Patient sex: M
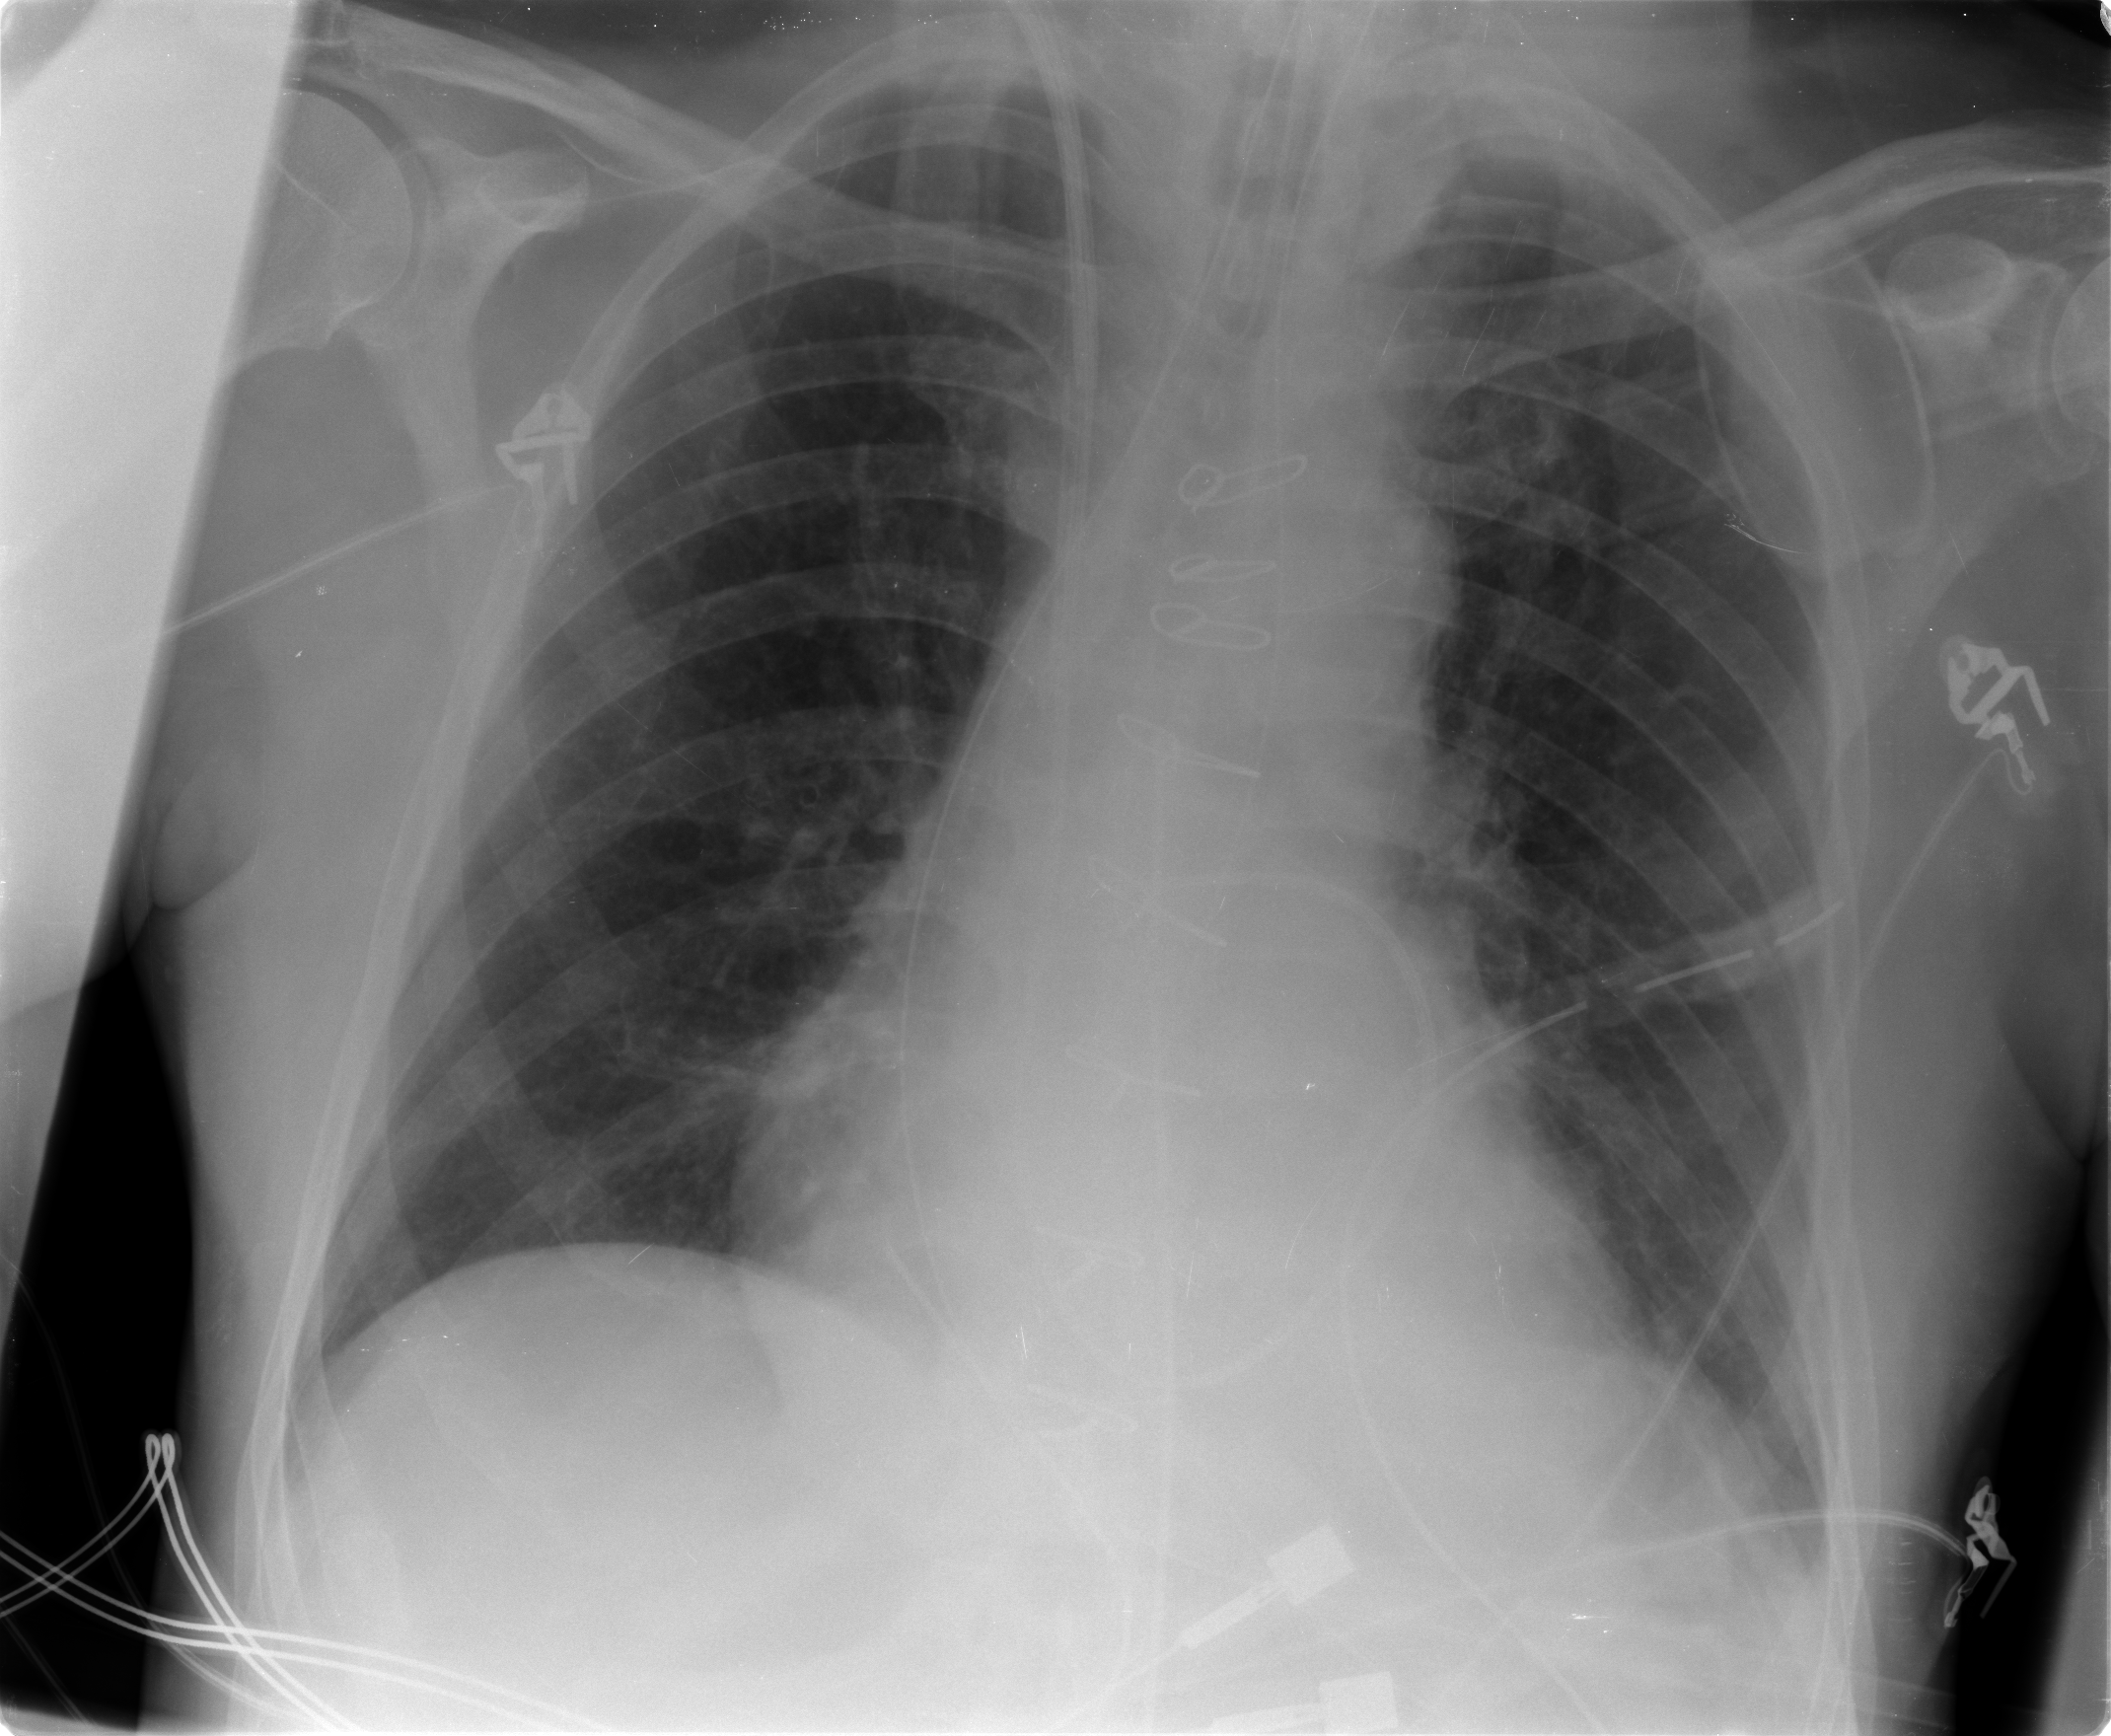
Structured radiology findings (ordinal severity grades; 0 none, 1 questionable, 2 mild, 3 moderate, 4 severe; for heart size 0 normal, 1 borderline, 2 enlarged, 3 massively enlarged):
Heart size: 2
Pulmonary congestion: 2
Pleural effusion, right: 0
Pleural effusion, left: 0
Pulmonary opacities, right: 2
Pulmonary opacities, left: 3
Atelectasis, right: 0
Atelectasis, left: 1